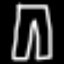
Label: pants